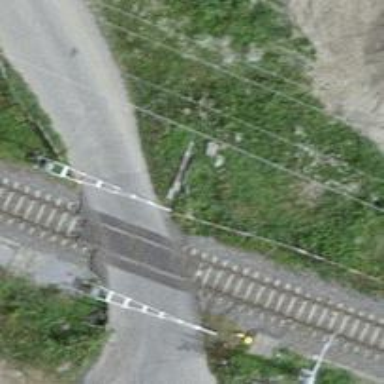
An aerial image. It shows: Level crossing with full barriers and lights.